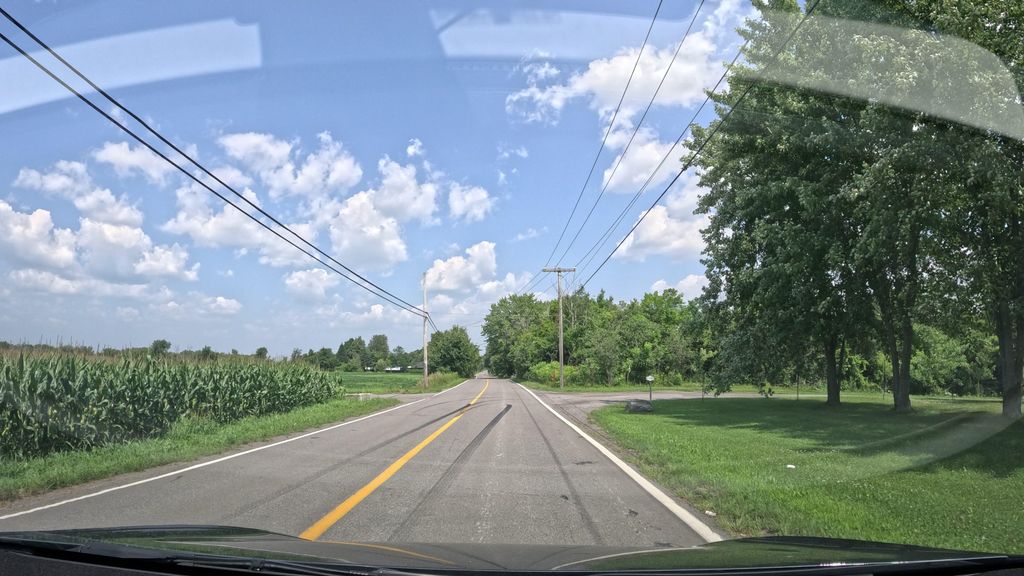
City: montreal